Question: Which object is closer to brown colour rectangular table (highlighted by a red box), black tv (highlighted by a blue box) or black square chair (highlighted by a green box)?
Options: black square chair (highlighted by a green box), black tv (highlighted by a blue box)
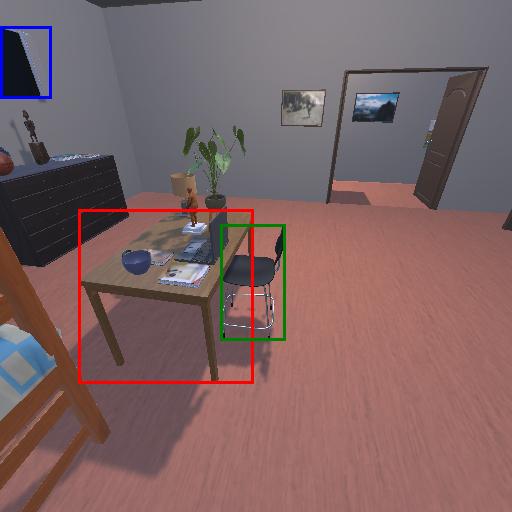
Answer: black square chair (highlighted by a green box)